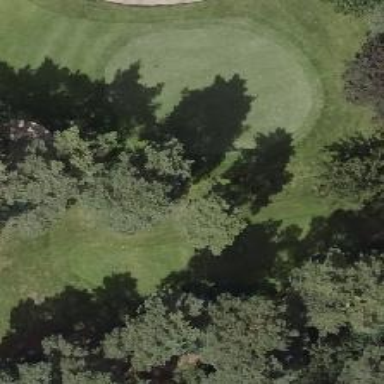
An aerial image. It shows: Golf tee.